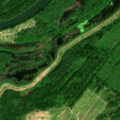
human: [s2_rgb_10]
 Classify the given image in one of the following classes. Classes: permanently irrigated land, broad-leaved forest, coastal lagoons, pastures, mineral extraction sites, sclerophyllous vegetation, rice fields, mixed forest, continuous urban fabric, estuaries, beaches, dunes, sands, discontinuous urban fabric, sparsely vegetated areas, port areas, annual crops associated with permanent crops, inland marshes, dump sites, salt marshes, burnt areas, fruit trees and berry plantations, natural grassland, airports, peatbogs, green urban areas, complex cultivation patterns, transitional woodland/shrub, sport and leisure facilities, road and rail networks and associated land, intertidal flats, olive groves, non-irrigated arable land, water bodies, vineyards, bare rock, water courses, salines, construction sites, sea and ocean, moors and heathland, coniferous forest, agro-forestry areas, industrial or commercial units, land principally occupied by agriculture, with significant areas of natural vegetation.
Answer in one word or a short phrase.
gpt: broad-leaved forest, inland marshes